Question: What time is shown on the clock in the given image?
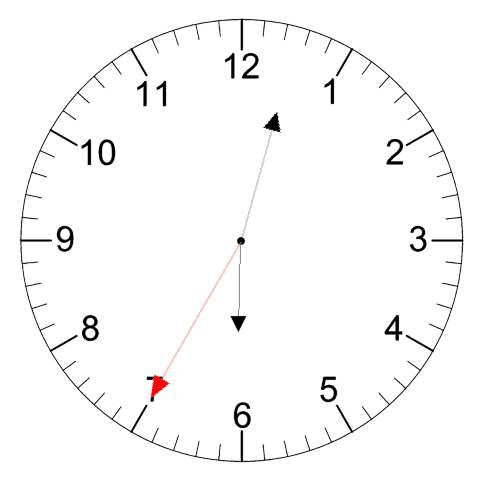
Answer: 06:02:35